Question: Executing the following code gives a plot where the last 2 minor grid lines are missing in both x and y. If I remove the section of the code that trims the data or extend the amount of data which is accepted (xylimit) then this can be obviated. Can anyone see what I'm doing wrong?
'''
from __future__ import division
import numpy as np
import matplotlib.pyplot as plt
from pylab import *
l=201
x=linspace(-l,l,201)
y=linspace(-l,l,201)
z=np.random.rand(l,l)
xylimit=100
i=0
while i<len(x[:]):
if abs(x[i])>xylimit:
x=np.delete(x,i,0)
y=np.delete(y,i,0)
else:
i+=1
i=0
while i<len(y[:]):
if abs(y[i])>xylimit:
x=np.delete(x,i,0)
y=np.delete(y,i,0)
else:
i+=1
z=np.random.rand(len(x),len(x))
xgridlines = getp(gca(), 'xgridlines')
ygridlines = getp(gca(), 'ygridlines')
plt.minorticks_on()
plt.grid(b=True, which='both',linestyle='-')
l=plt.contourf(x,y,z,np.linspace(0,1,255))
plt.show()
'''

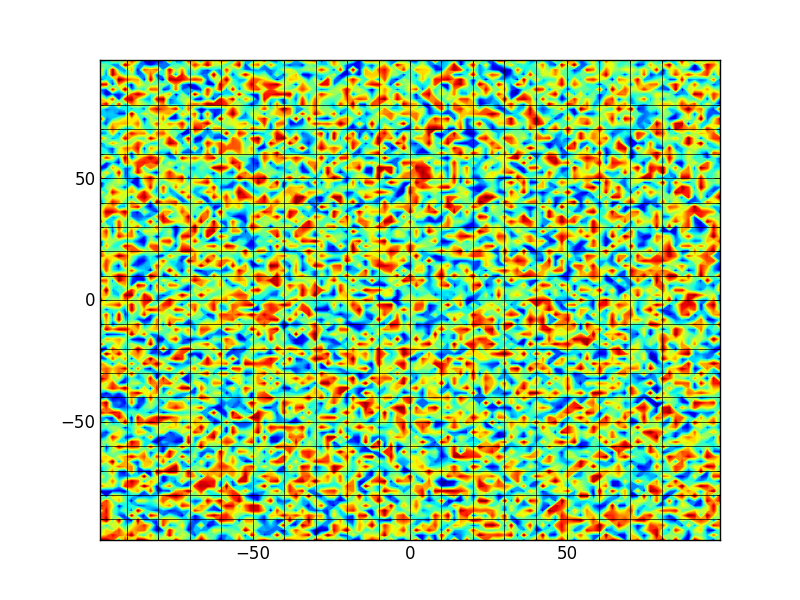
Answer: It seems to be a bug in matplotlib's minor tick locator ('matplotlib.ticker.AutoMinorLocator'). The tick at 90.0 just does not exist. If you do this:
'''
xlim(-98.5,100.0)
'''
The tick miraculously appears. But if you use any number which will prevent the last major line to be drawn (i.e. anything below 100.0), the tick disappears.
The lack of the tick can be verified by:
'''
>>> gca().get_xaxis().get_minorticklocs()
array([-90., -80., -70., -60., -40., -30., -20., -10., 10., 20., 30.,
40., 60., 70., 80.])
'''
There is an ugly manual hack to get around the problem
'''
gca().get_xaxis().set_minor_locator(matplotlib.ticker.FixedLocator(
array([-90., -80., -70., -60., -40., -30., -20., -10., 10., 20., 30.,
40., 60., 70., 80., 90.])))
'''
This unfortunately requires setting the positions by hand.
---
A minimal example of the bug (namespaces omitted, I use ipython+pylab):
'''
figure()
plot([0,100], [0,100])
axis([0,99.5,0,99.5])
minorticks_on()
grid(which='both')
'''
---
And the bug... It seems to be on line 1732 of 'ticker.py' now available at github (or line 1712 in version 1.3.1). As the version may change, I'll paste it here:
'''
if len(majorlocs) > 0:
t0 = majorlocs[0]
tmin = np.ceil((vmin - t0) / minorstep) * minorstep
tmax = np.floor((vmax - t0) / minorstep) * minorstep
locs = np.arange(tmin, tmax, minorstep) + t0
cond = np.abs((locs - t0) % majorstep) > minorstep / 10.0
locs = locs.compress(cond)
else:
locs = []
'''
The bug itself is on the line 'locs = ...'. Actually there are two bugs:
- 'arange''arange'-
In my opinion this should be rewritten to use integers. As a temporary cure, one could replace the line with:
'''
locs = np.arange(tmin, tmax + minorstep / 2., minorstep) + t0
'''
This got the lines back at least in my 'matplotlib'.
---
So, the short answer: Find the 'ticker.py' somewhere in python package folders, make the small edit, and you are done.